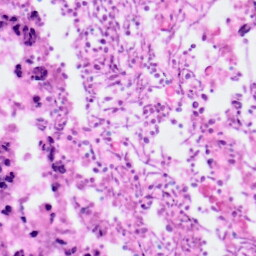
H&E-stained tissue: Pancreatic